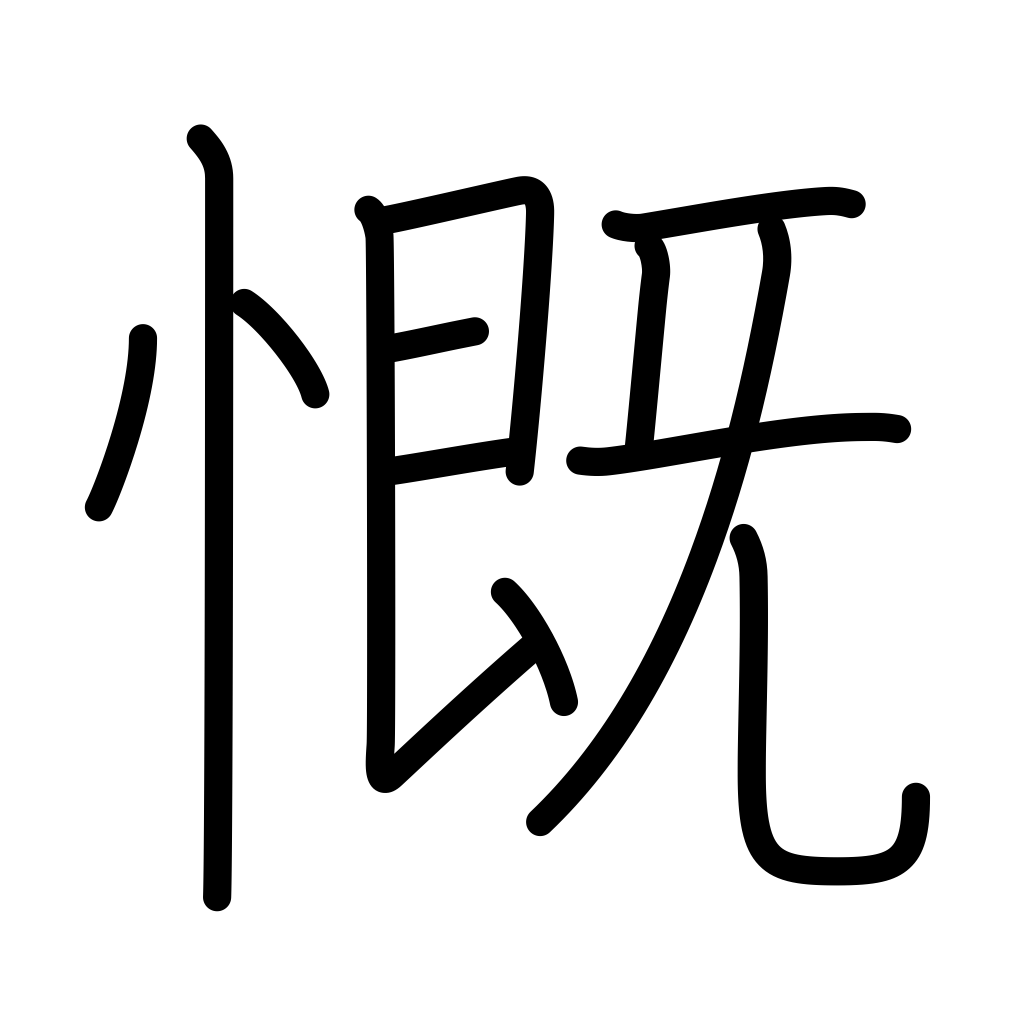
Meaning: rue, be sad, sigh, lament